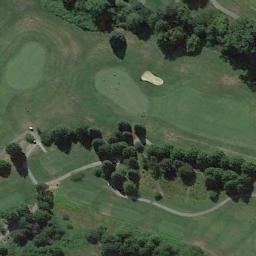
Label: golf_course